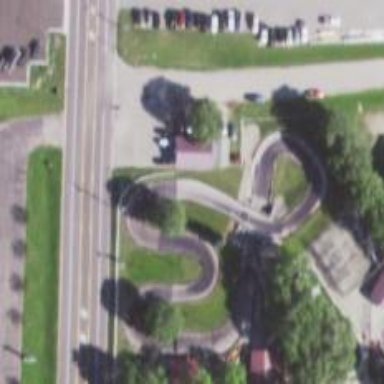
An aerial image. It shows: Karting raceway bridge.